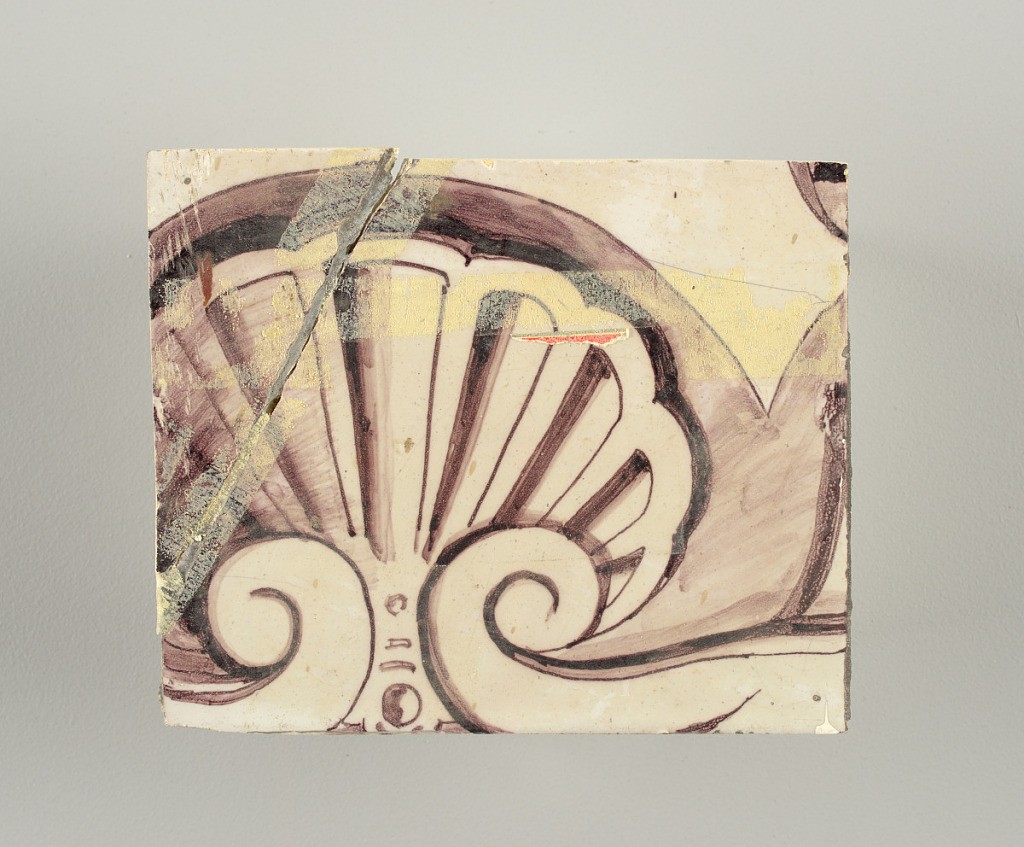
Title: Wall facing
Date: ca. 1725
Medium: tin-glazed earthenware, underglaze
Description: Running design for a frieze or a dado, composed of scrolls of foliage and strapwork, and four repeating motifs--a seated woman in a small upright oval medallion, a putto seated on a rocailled base, and strapwork in axial pattern.  The various panels, A to F, show various repeats of the same design, all being five tiles high and a varying number of tiles wide.